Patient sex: M
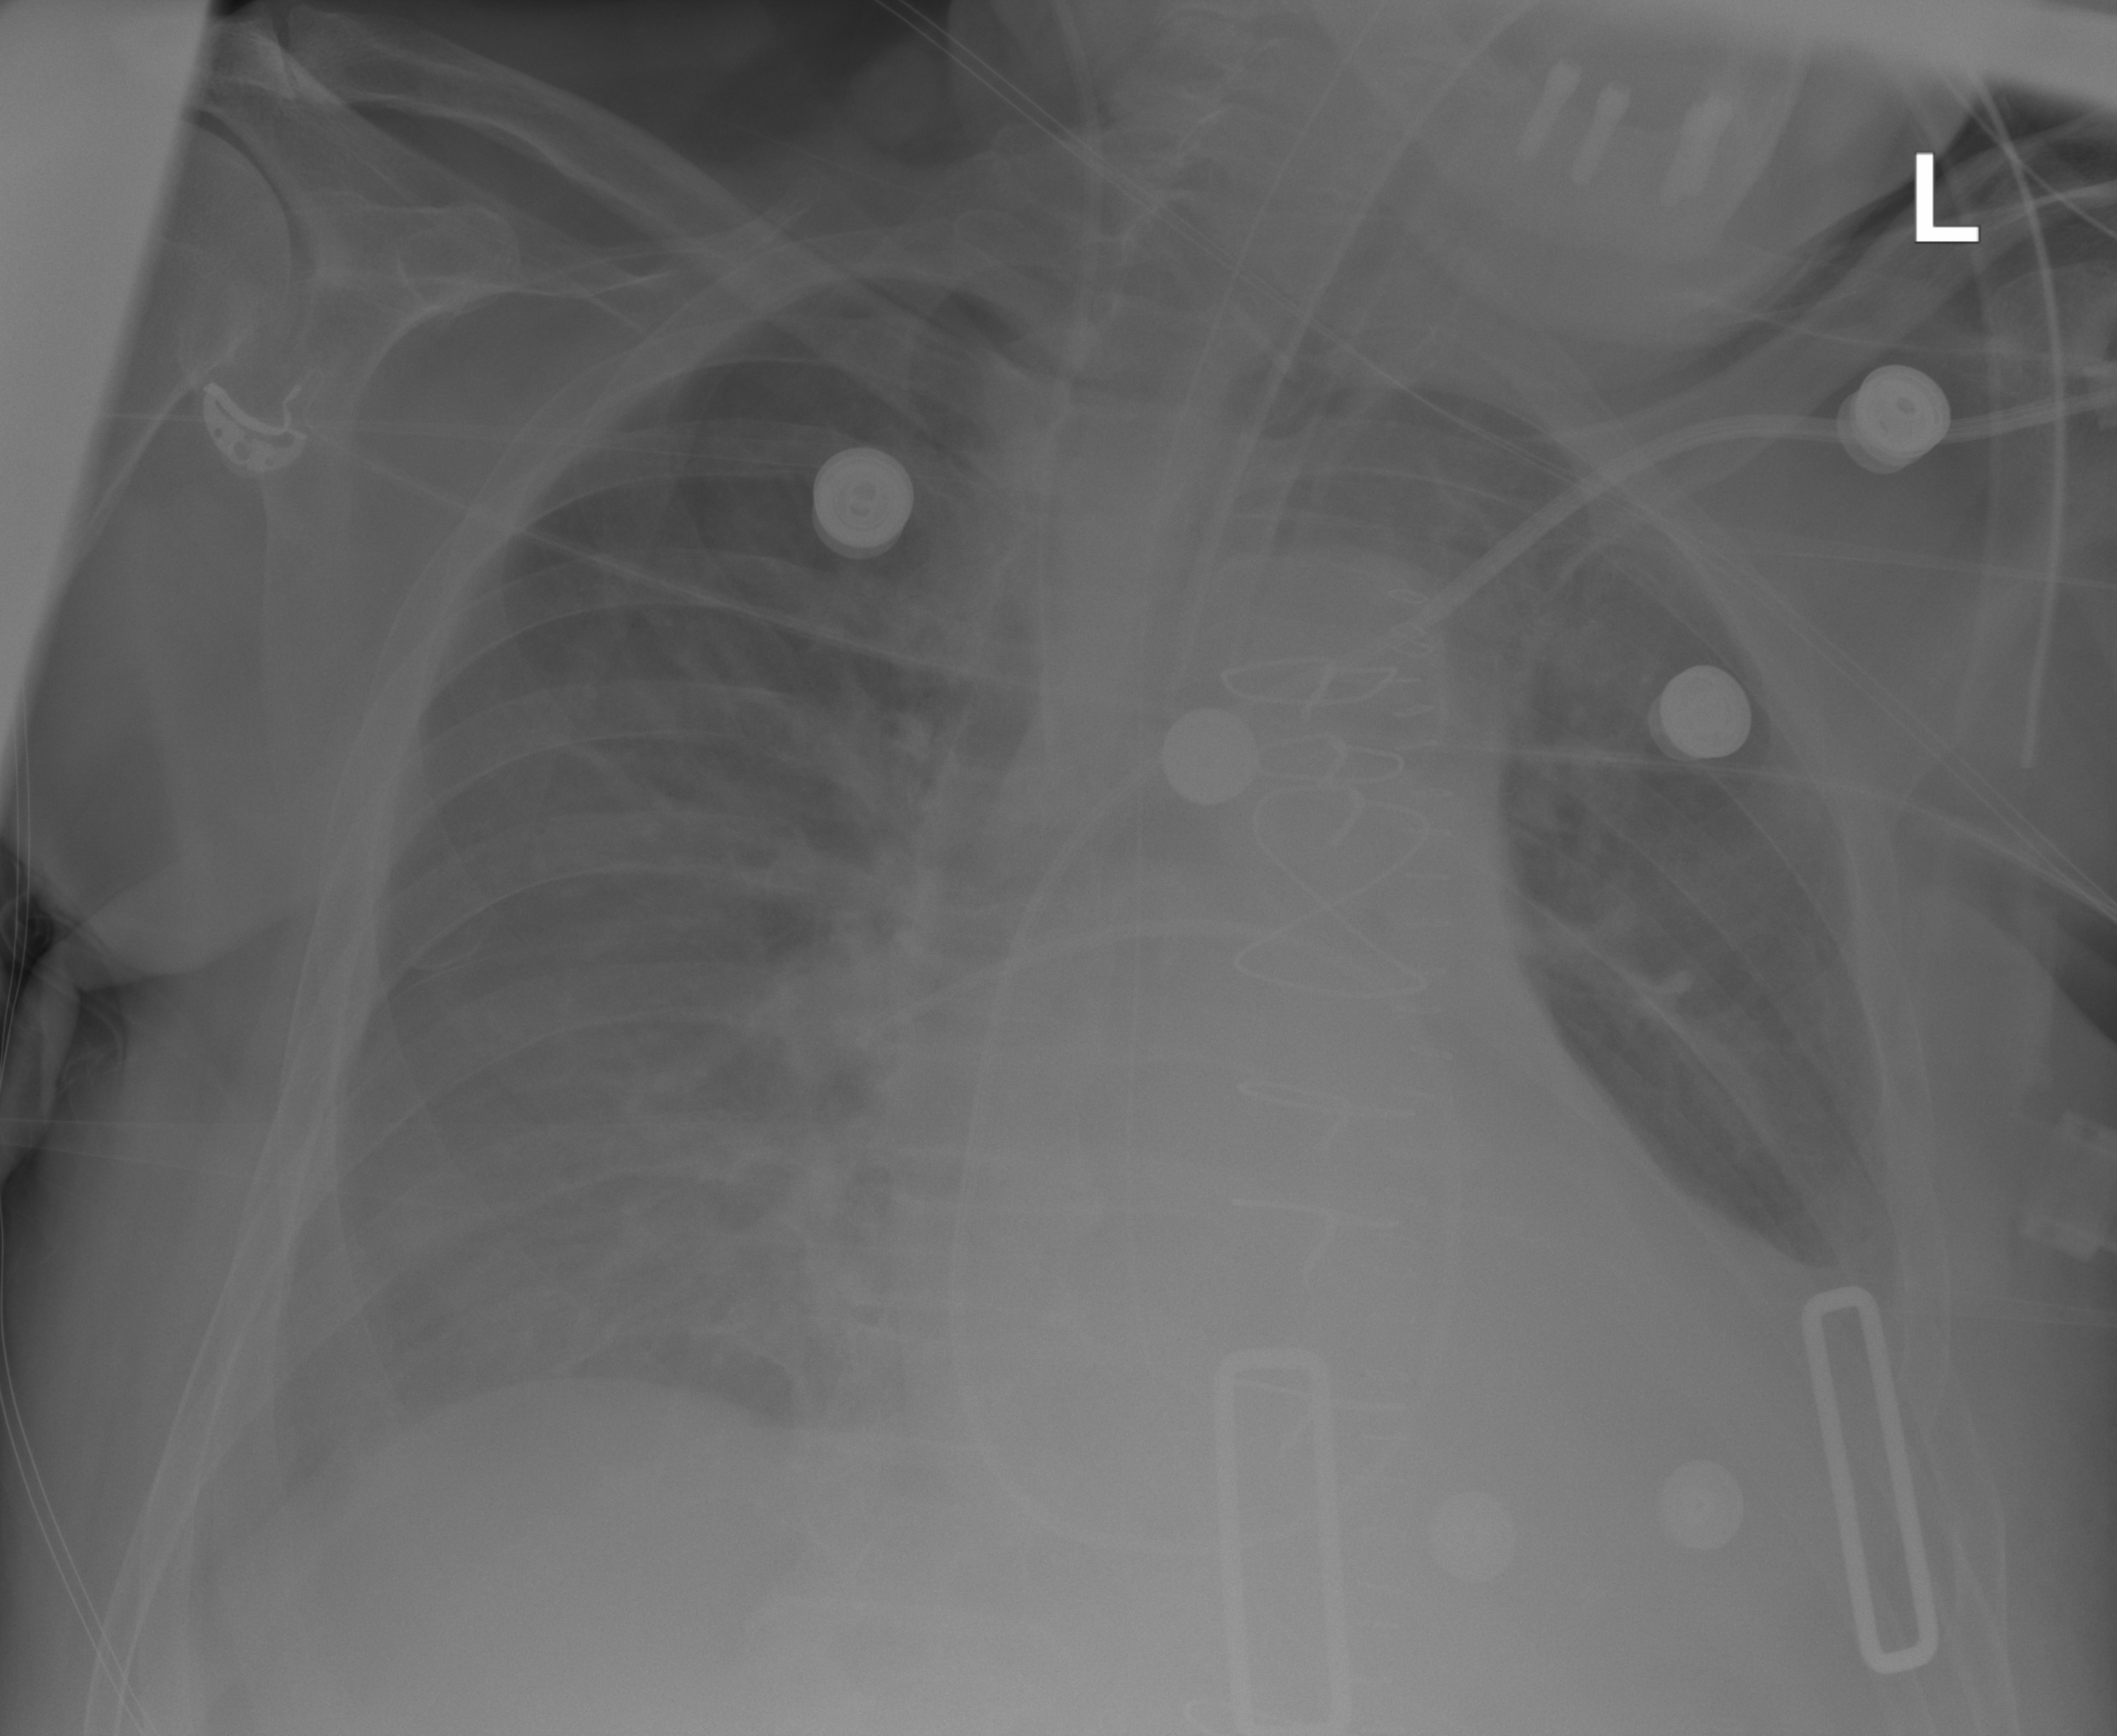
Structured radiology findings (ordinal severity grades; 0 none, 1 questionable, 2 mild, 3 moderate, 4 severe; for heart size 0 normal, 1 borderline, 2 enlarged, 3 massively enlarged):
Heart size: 2
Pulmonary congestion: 0
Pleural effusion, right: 2
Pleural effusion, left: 2
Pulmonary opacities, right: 0
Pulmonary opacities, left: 0
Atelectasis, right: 0
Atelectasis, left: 0